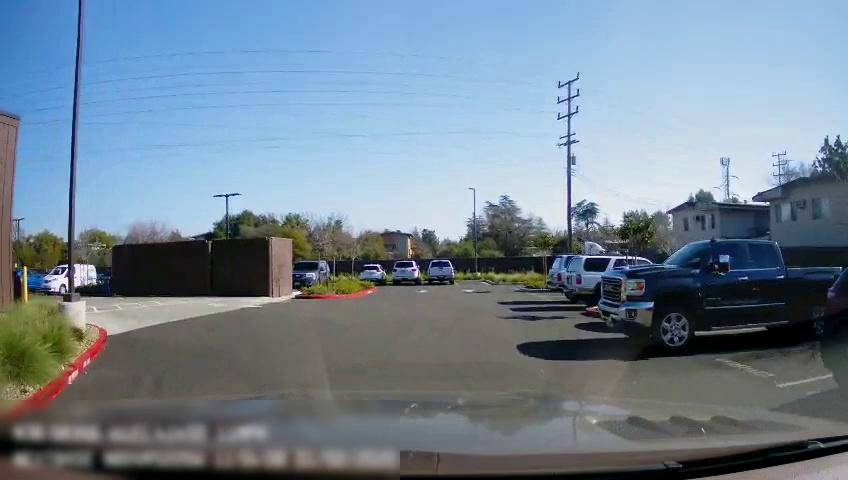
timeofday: Day
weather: Sunny
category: Drivable Space
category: Vehicles | SUV
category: Vehicles | Truck
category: Vehicles | SUV
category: Vehicles | SUV
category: Vehicles | Truck
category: Vehicles | SUV
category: Vehicles | Car
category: Vehicles | SUV